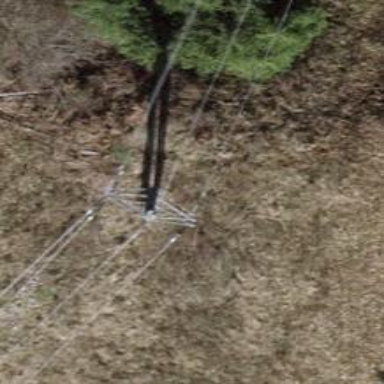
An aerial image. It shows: Power line in the image.